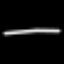
Label: line